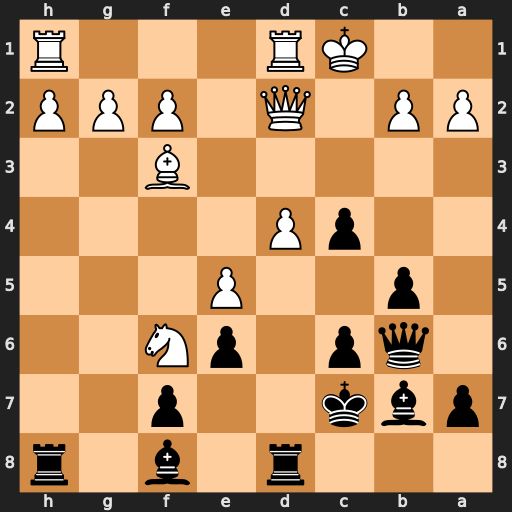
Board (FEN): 3r1b1r/pbk2p2/1qp1pN2/1p2P3/2pP4/5B2/PP1Q1PPP/2KR3R
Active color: b
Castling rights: -
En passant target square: -
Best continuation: Bh6 Qxh6 Rxh6